Interaction volume radius: 5 \u00c5
Interaction volume height: 15 \u00c5
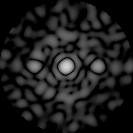
Disorder parameter: 0.8563